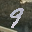
Label: 9